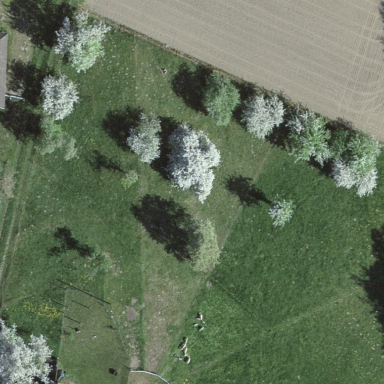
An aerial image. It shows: Orchard.